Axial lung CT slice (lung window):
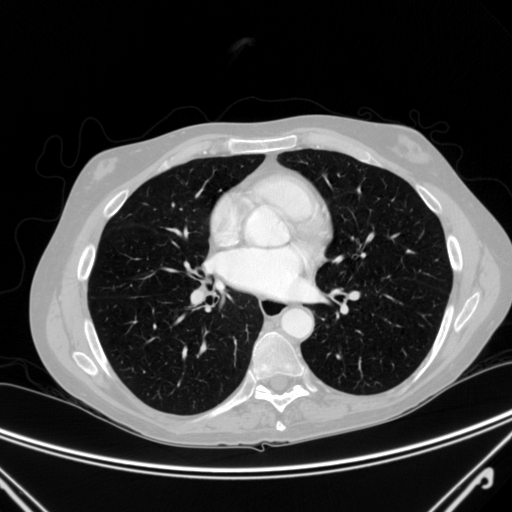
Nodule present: no